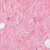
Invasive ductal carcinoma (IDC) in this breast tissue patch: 0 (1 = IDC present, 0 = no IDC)